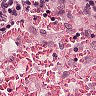
Metastatic tissue present: no